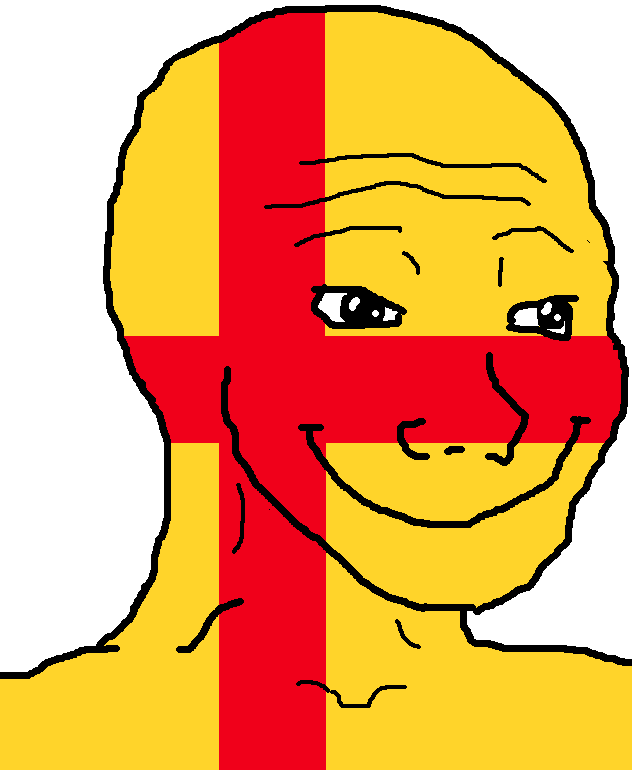
Label: 5_Oomer